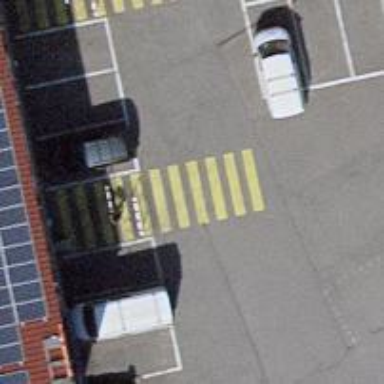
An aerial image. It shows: Zebra crossing on the road.